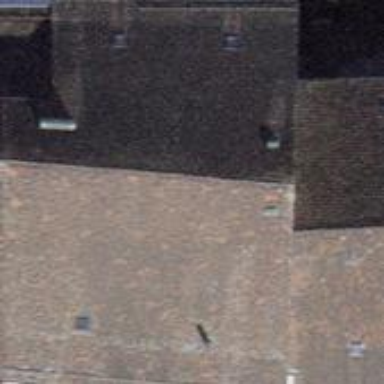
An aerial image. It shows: Building with tiled roof.